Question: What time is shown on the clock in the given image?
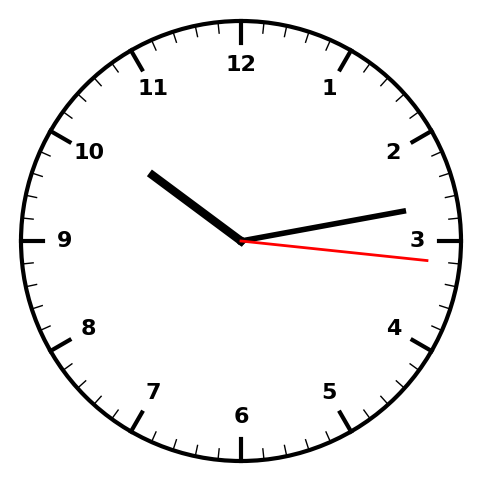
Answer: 10:13:16